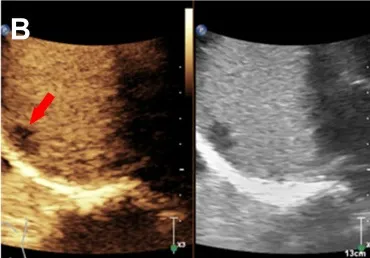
The eluted enhancement in the late arterial.
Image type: radiology (ultrasound)